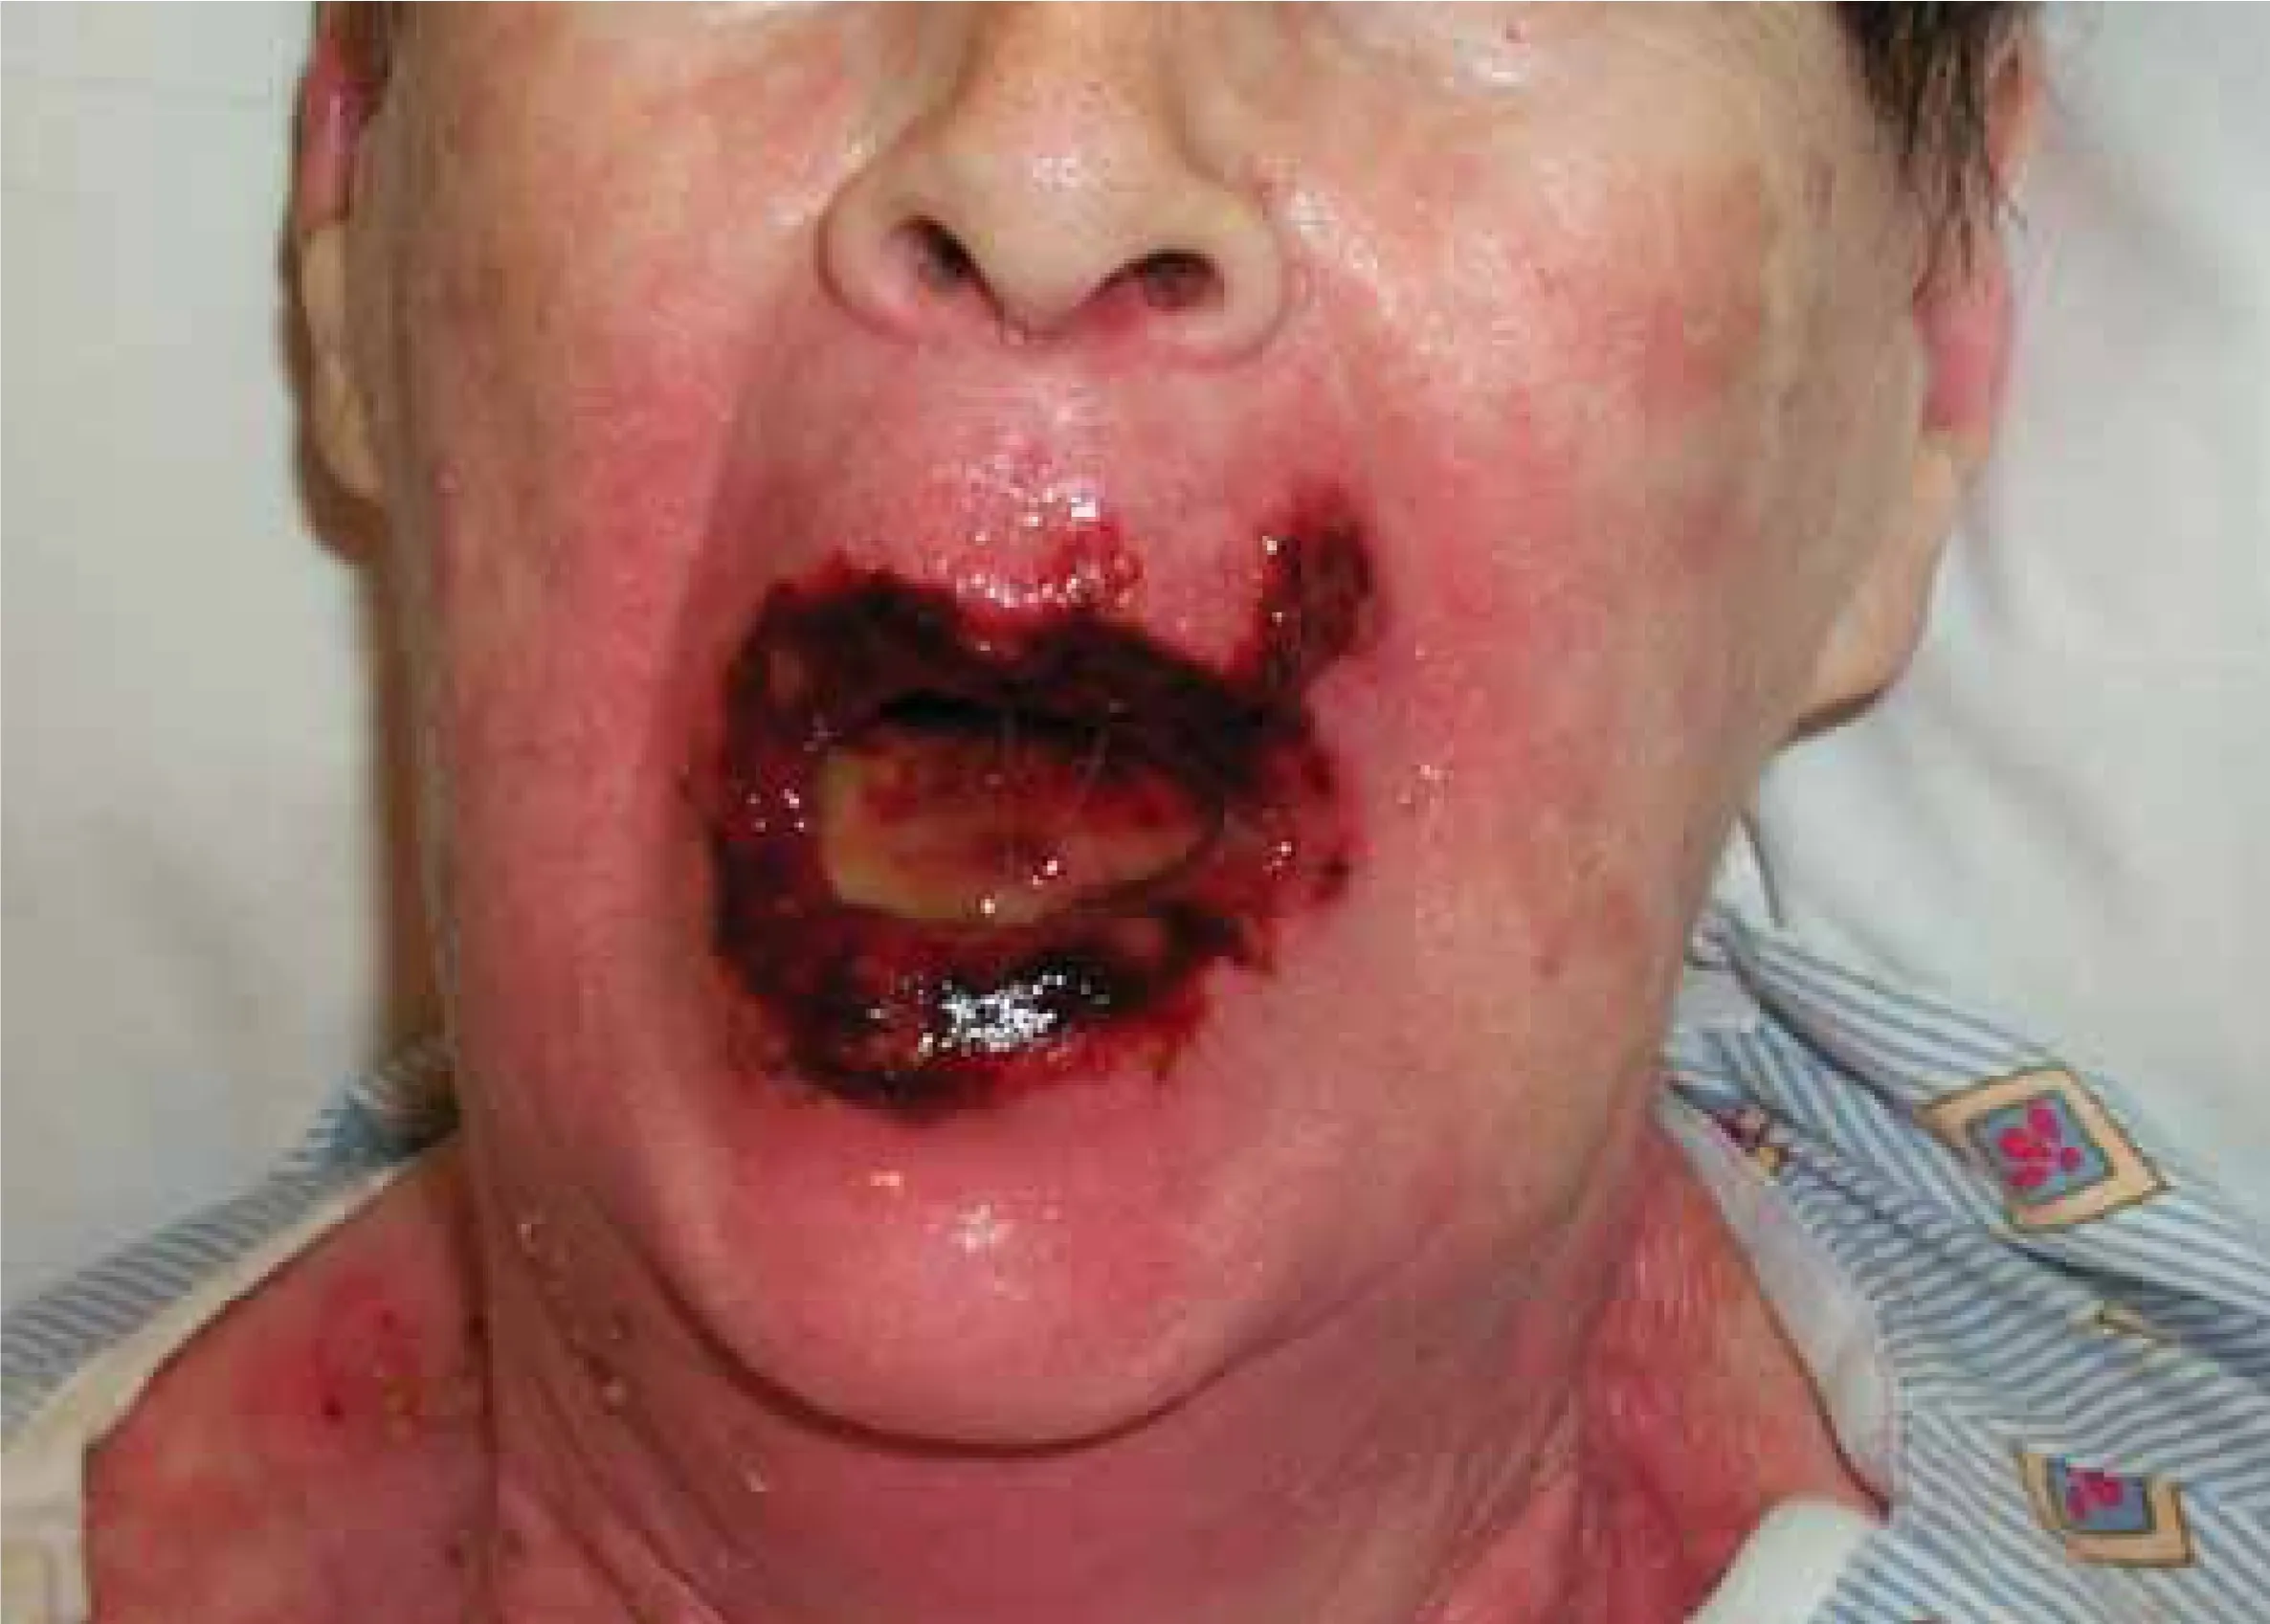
Phorograph at the start of week of six of treatment, just prior to receiving a treatment break.
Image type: medical_photograph (oral_photograph)